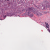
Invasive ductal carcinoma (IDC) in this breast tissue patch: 0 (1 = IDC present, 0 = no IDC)